Question: Using this line i set the value of label
'''
Ext.getCmp('number_id').setText('<b><font size="2">'+3438+'</font></b>',false);
'''
and on the UI i found it like

clearly 8 is not in same line.
Please help with reason.
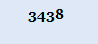
Answer: Added the face and working now :
'''
Ext.getCmp('number_id').setText('<b><font face="arial" size="2">'+3438+'</font></b>',false);
'''